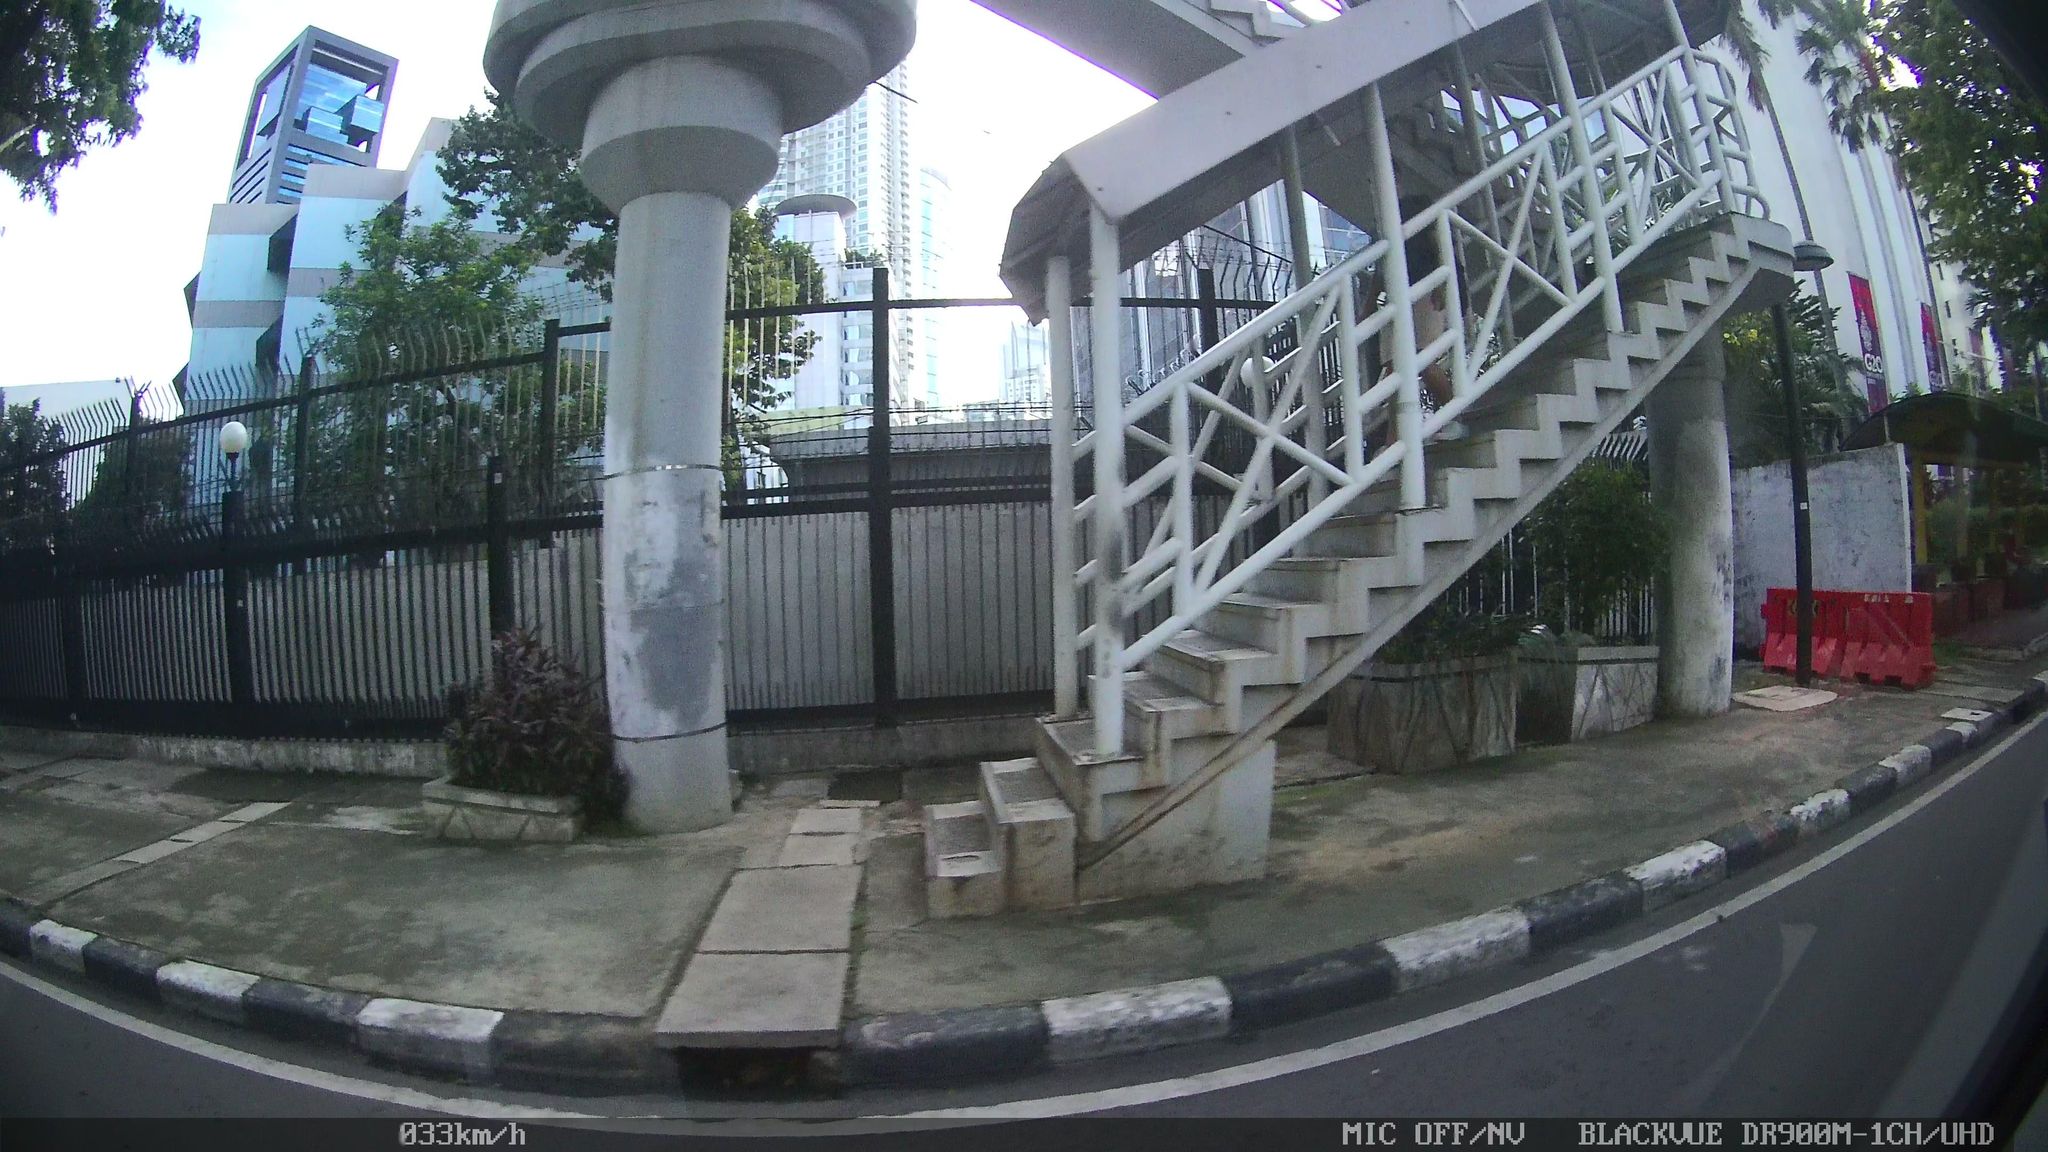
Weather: clear
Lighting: day
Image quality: good
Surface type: driving surface
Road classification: primary
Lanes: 2
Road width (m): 7
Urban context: urban centre
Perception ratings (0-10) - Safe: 0.91, Lively: 5.4, Beautiful: 0.73, Boring: 2.27, Depressing: 8.02, Wealthy: 2.96